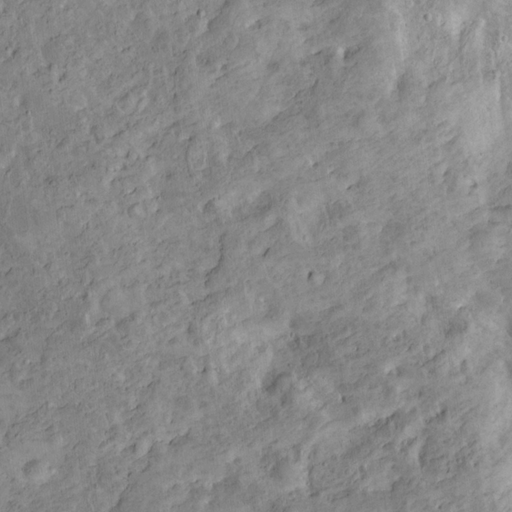
Objects detected: cone, cone